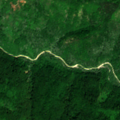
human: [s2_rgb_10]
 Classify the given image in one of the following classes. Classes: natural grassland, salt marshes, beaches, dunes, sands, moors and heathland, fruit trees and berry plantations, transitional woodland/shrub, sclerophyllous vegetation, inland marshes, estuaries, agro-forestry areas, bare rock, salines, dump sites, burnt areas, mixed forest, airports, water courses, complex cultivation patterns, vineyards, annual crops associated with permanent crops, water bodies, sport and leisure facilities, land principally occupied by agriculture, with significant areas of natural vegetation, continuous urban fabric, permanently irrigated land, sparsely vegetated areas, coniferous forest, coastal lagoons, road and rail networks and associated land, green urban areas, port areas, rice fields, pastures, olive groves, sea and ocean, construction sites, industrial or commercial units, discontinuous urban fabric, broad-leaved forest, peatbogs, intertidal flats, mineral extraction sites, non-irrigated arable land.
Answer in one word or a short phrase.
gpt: land principally occupied by agriculture, with significant areas of natural vegetation, broad-leaved forest